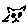
Label: cat